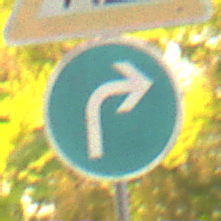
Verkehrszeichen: VorgeschriebeneFahrtrichtungRechts
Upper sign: Arbeitsstelle
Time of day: SunriseSunset
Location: Outdoor (RoadRail)
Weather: Clear
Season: NotSpecified
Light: Natural